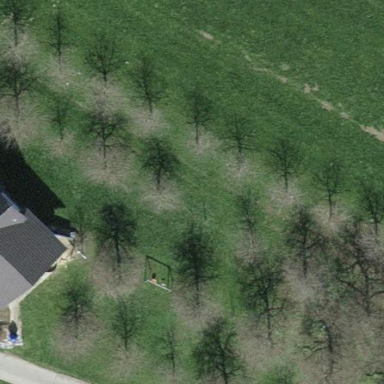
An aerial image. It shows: Orchard.